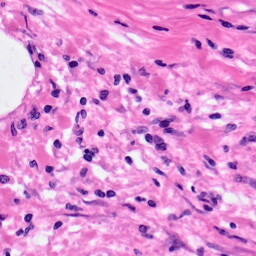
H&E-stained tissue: Pancreatic